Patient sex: F
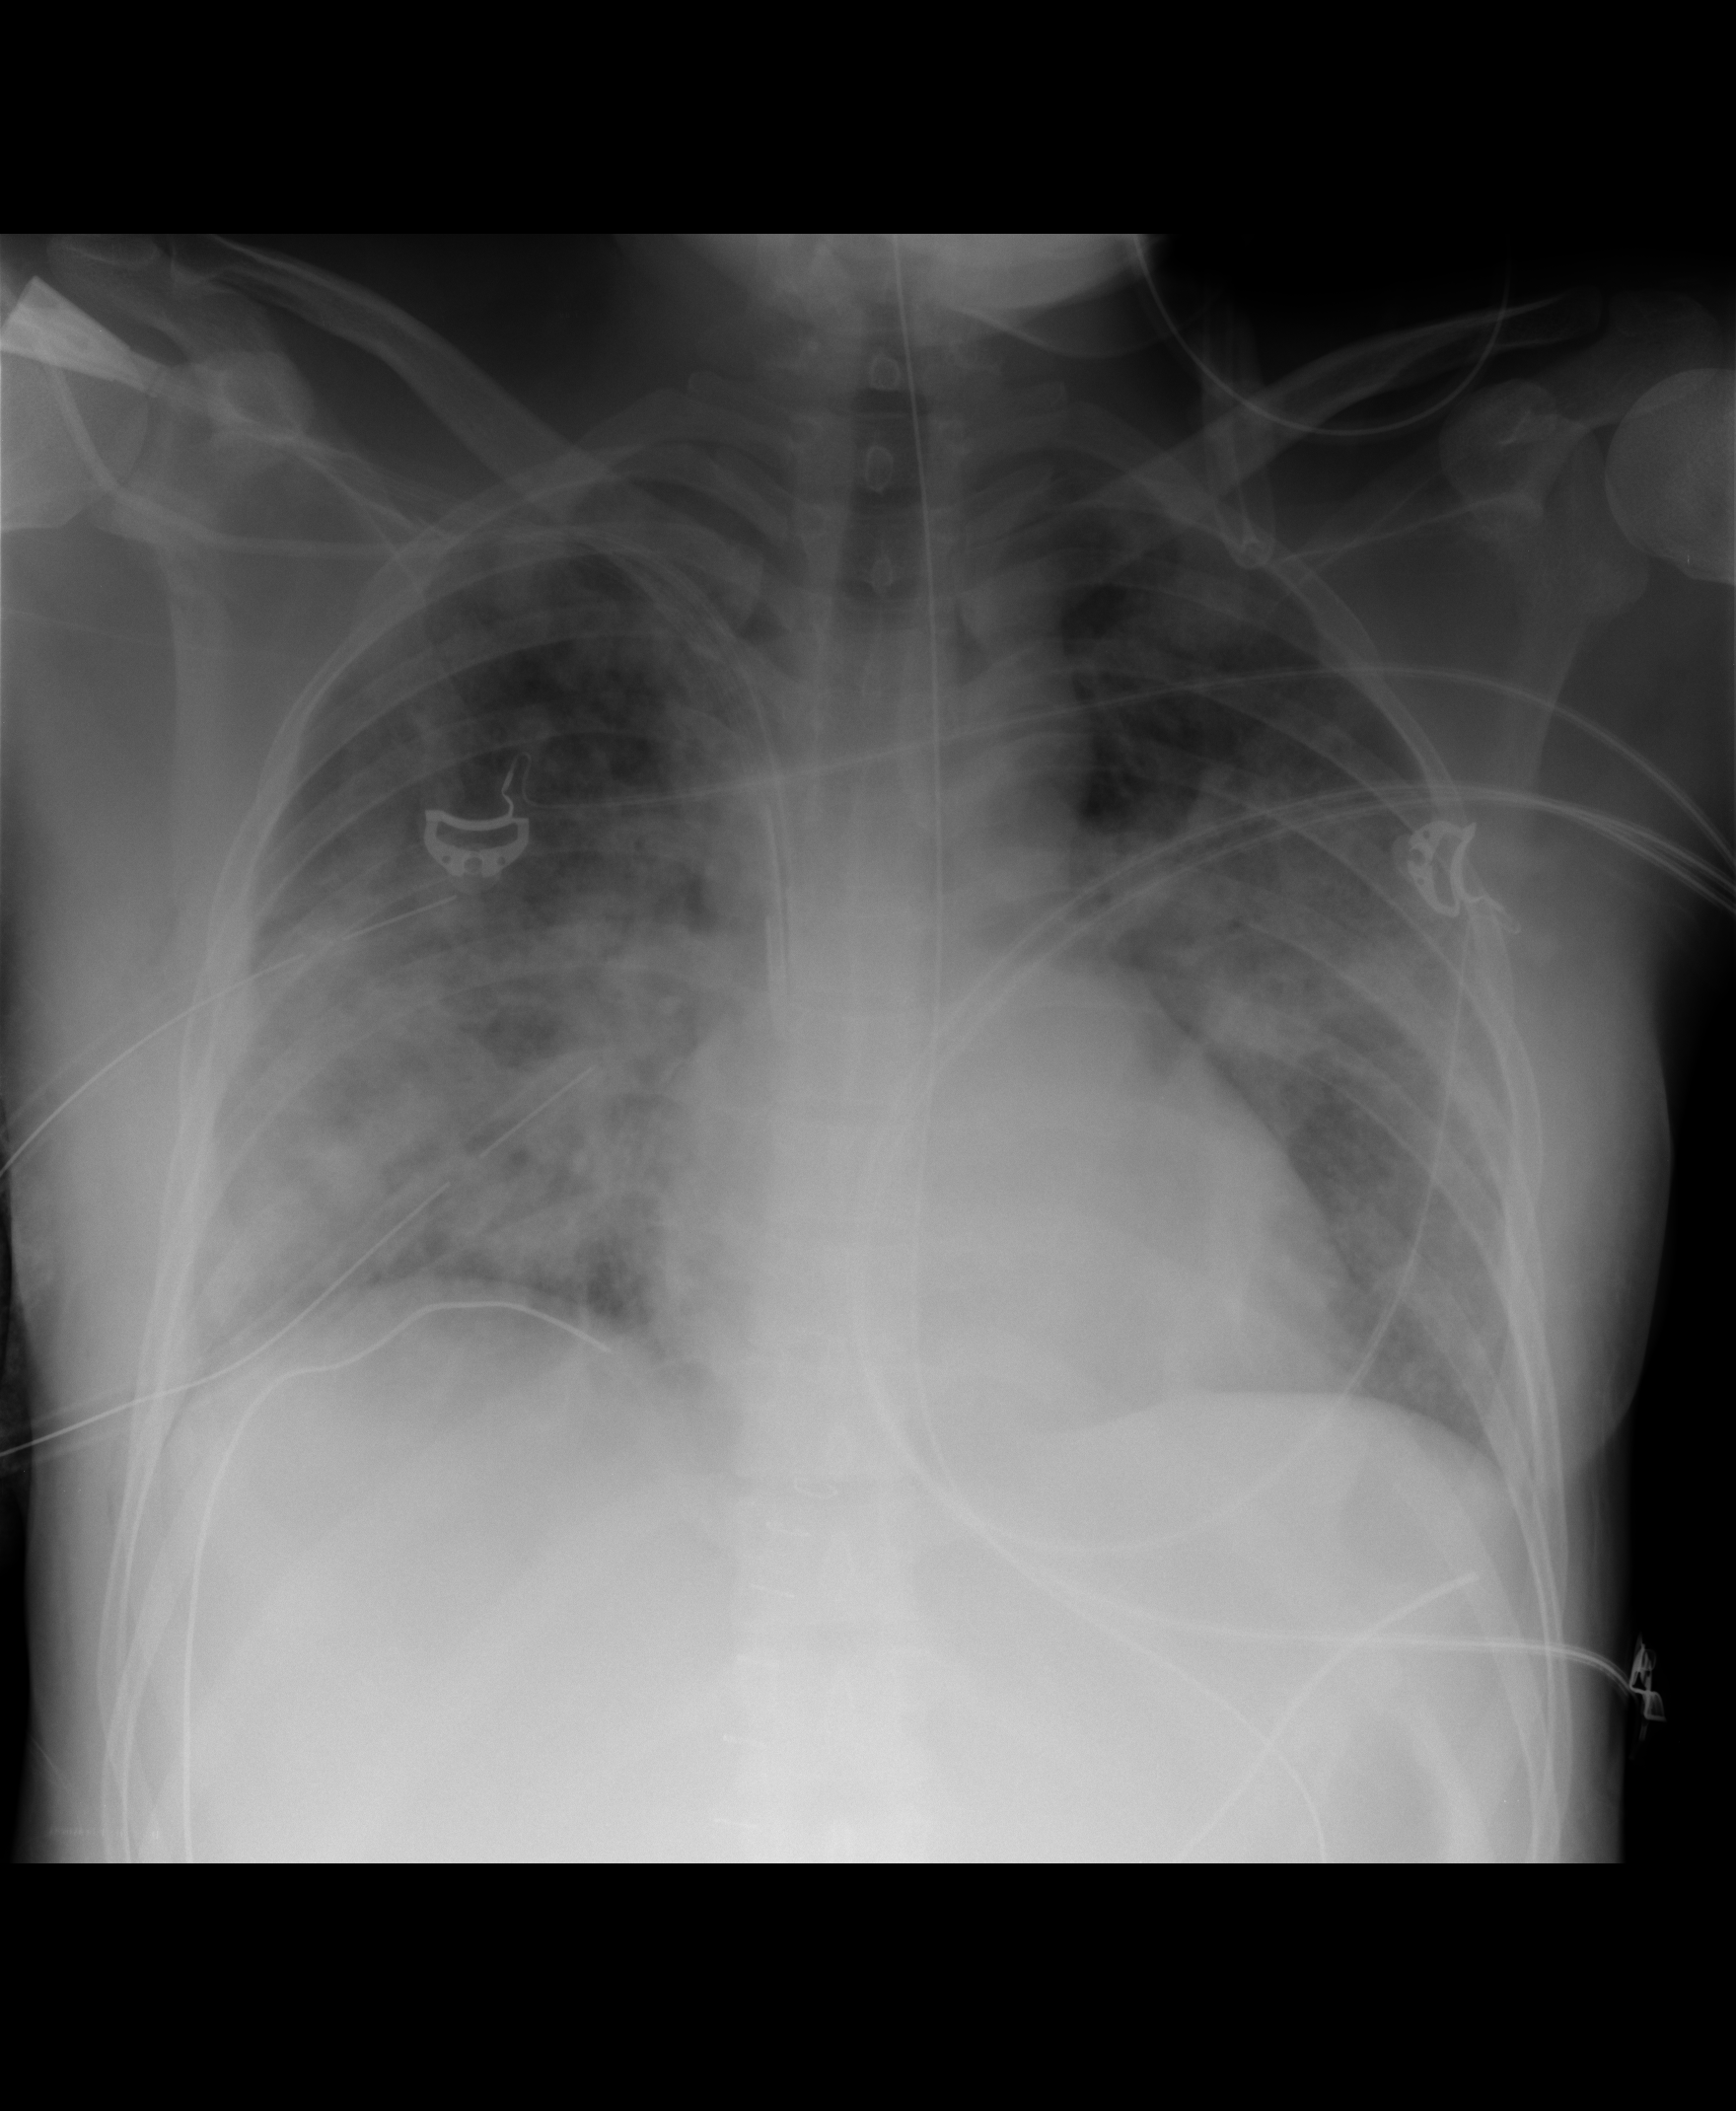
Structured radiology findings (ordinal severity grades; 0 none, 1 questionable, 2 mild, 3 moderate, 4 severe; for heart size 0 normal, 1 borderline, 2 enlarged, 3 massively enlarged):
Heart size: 0
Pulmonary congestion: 0
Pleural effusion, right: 2
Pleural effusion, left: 1
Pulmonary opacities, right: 4
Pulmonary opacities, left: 3
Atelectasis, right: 2
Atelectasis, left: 2